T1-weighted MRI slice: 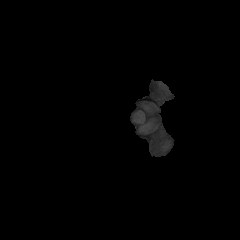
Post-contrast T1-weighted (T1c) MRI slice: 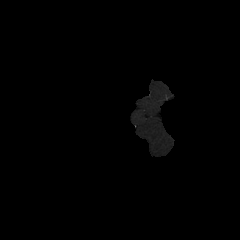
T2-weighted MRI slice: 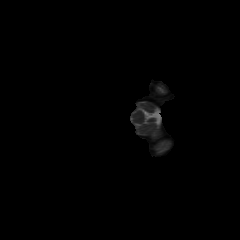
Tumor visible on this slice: no